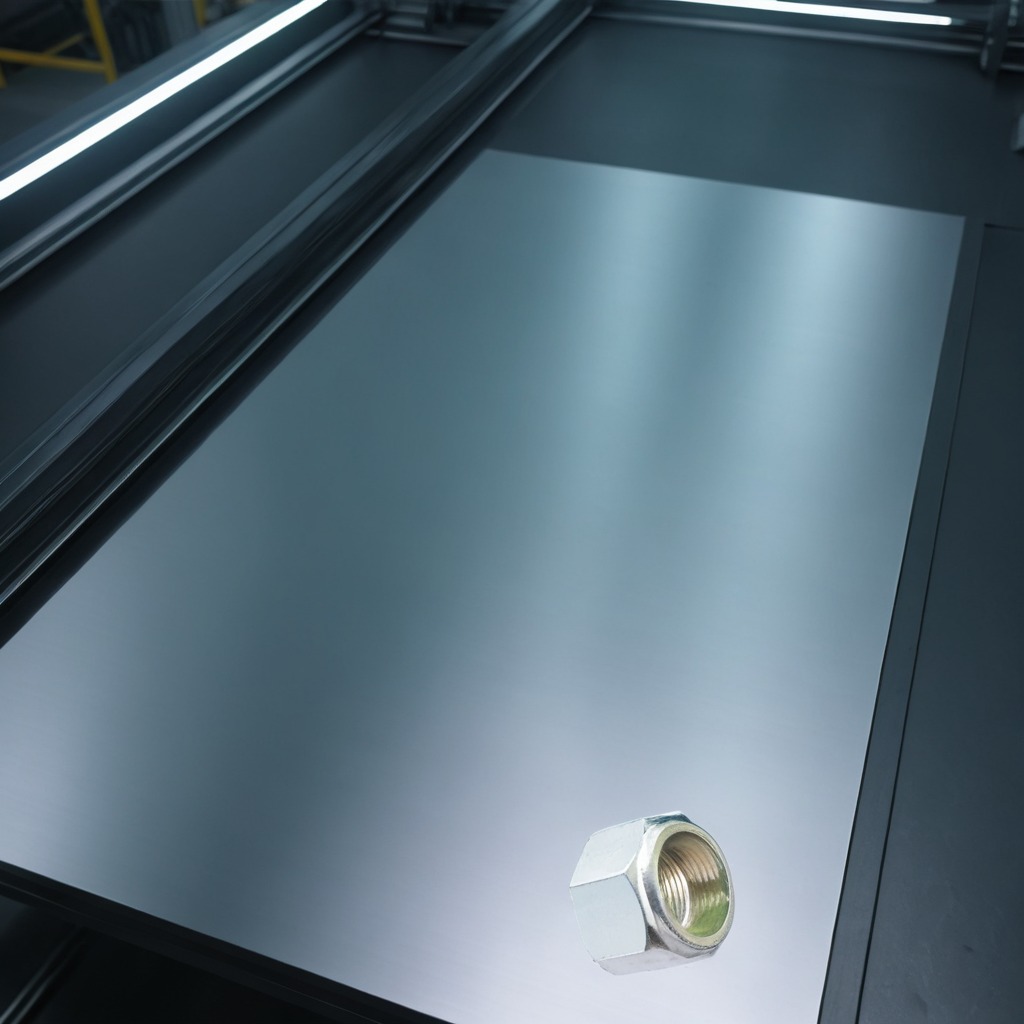
A metal nut is lying on the metal table in a machine shop under fluorescent lights.